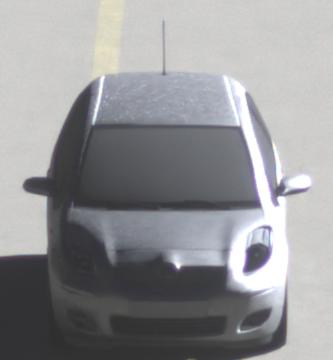
Make: Toyota
Model: Yaris 1.0
Detailed model: Yaris (XP13)
Model produced from: 2011/10
Model produced until: 2014/08
Doors: 3
Color: white
Road condition: dry road
Daytime: morning or afternoon
Contrast: high contrast